Question: I received an email today with what seems to be an animated PNG image. When I looked into it further, I found that the image was getting updated and so simply cannot be an animated GIF renamed to a PNG.
Here is the image:

Does anyone have any ideas how this works?
When viewing the email on a live account the timer goes down. In Outlook it doesn't have the same effect. But when you re-open the email, the image is refreshed with a new time.
Stumped!!
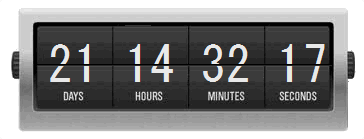
Answer: It is not an "animated PNG", it's a GIF file with a wrong extension. The first few bytes read
'''
47 49 46 38 39 61 6C 01 8B 00 70 00 00 21 F9 GIF89al..".p..!.
'''
Animating PNGs is possible, but it's a non-standard extension to the standard. See <URL> for more information on this file format.